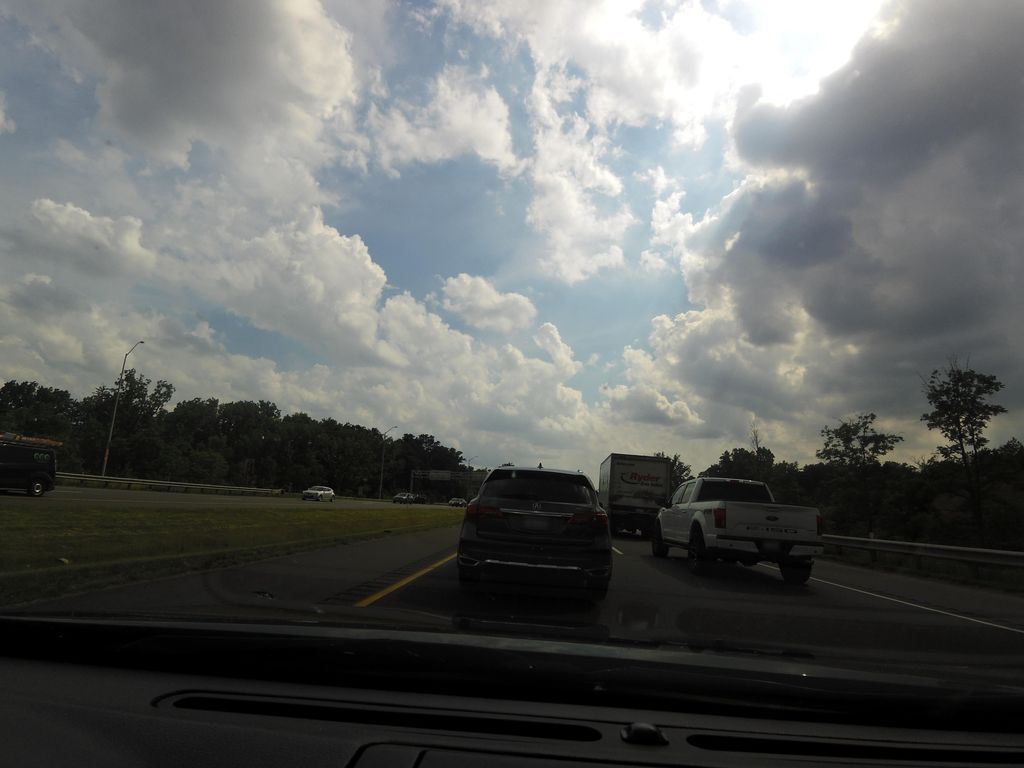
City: hamilton